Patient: sex F, age 82
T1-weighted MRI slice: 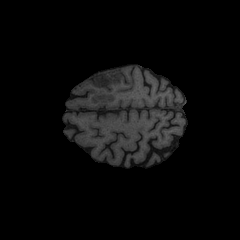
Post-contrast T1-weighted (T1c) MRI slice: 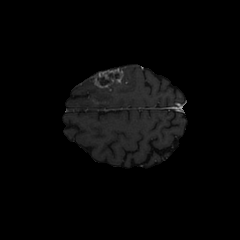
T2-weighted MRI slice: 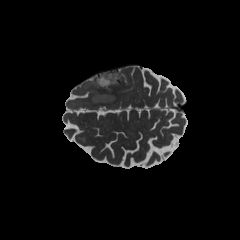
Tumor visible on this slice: yes
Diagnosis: Glioblastoma, IDH-wildtype
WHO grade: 4